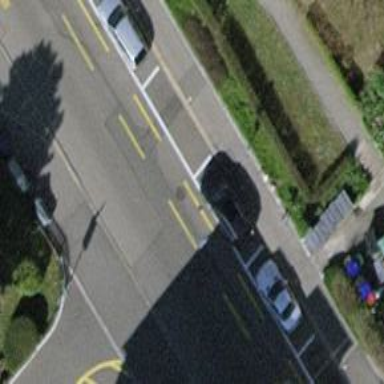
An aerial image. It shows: Residential road with asphalt surface and trolley wires.